Question: I just implemented a bottom navigation (AS's default - File -> New -> Activity -> Bottom Navigation Activity) Everything is fine except for a space on the top of the 'nav_host_fragment'.

Since it was generated in a ConstraintLayout, I tried to clean the constraints and set the top constraint with 'parent', setting 'margin' to '0dp' and set 'height' to 'match_constraint'.
I unsuccessfully deleted the constraints and tried over and over again.
I used 'Clean Project'.
I changed to RelativeLayout and set arguments like this:
'''
<fragment
android:id="@+id/nav_host_fragment"
android:name="androidx.navigation.fragment.NavHostFragment"
android:layout_width="match_parent"
android:layout_height="match_parent"
android:layout_alignParentTop="true"
android:layout_above="@+id/nav_view"
app:defaultNavHost="true"
app:navGraph="@navigation/mobile_navigation" />
'''
But the space between 'nav_host_fragment' and the top is still there.
Here's the lyout file:
'''
<RelativeLayout xmlns:android="http://schemas.android.com/apk/res/android"
xmlns:app="http://schemas.android.com/apk/res-auto"
xmlns:tools="http://schemas.android.com/tools"
android:id="@+id/container"
android:layout_width="match_parent"
android:layout_height="match_parent"
android:paddingTop="?attr/actionBarSize">
<com.google.android.material.bottomnavigation.BottomNavigationView
android:id="@+id/nav_view"
android:layout_width="match_parent"
android:layout_height="wrap_content"
android:layout_alignParentBottom="true"
android:background="?android:attr/windowBackground"
app:menu="@menu/bottom_nav_menu" />
<fragment
android:id="@+id/nav_host_fragment"
android:name="androidx.navigation.fragment.NavHostFragment"
android:layout_width="match_parent"
android:layout_height="match_parent"
android:layout_alignParentTop="true"
android:layout_above="@+id/nav_view"
app:defaultNavHost="true"
app:navGraph="@navigation/mobile_navigation" />
</RelativeLayout>
'''
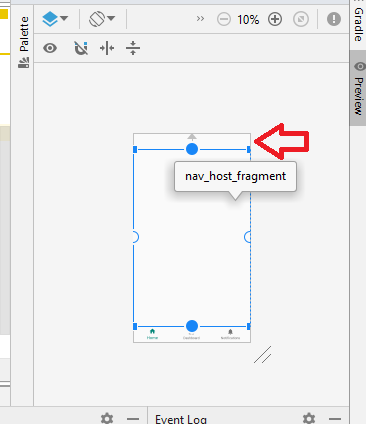
Answer: this line from your .
'''
android:paddingTop="?attr/actionBarSize"
'''